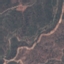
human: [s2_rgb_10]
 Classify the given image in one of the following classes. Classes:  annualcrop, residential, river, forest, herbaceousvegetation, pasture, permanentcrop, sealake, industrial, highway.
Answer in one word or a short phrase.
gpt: HerbaceousVegetation